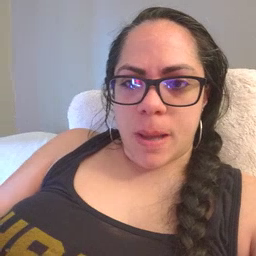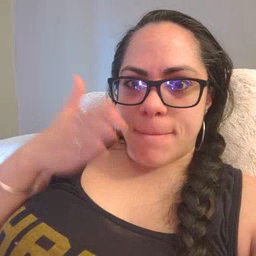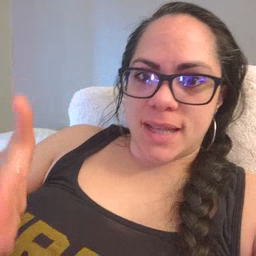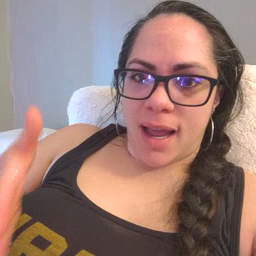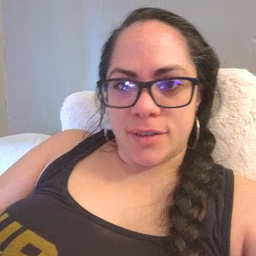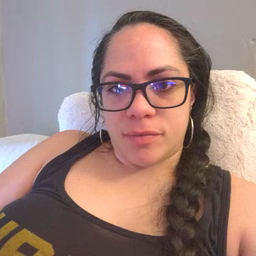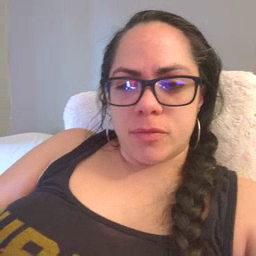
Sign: beside